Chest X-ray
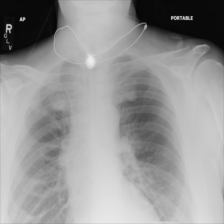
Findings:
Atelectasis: negative
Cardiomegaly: negative
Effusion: negative
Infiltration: negative
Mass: negative
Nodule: negative
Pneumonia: negative
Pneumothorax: negative
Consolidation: negative
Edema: negative
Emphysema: negative
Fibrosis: negative
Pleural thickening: negative
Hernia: negative